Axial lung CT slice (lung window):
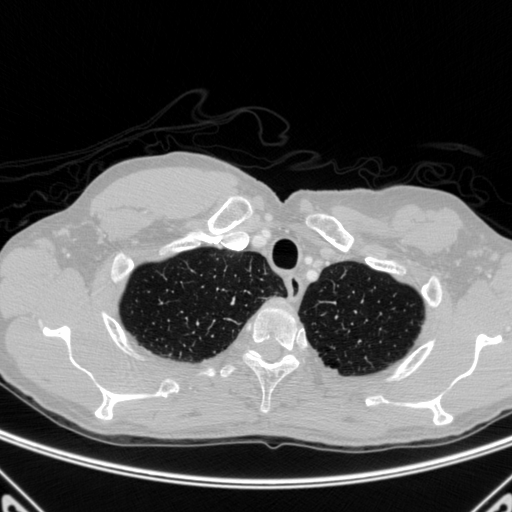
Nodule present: no